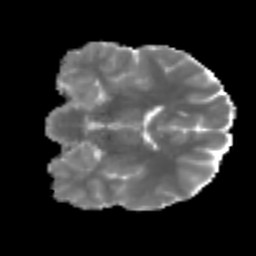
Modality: MD
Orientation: coronal
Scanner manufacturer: siemens
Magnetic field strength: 3 T
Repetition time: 3.6 s
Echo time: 0.092 s